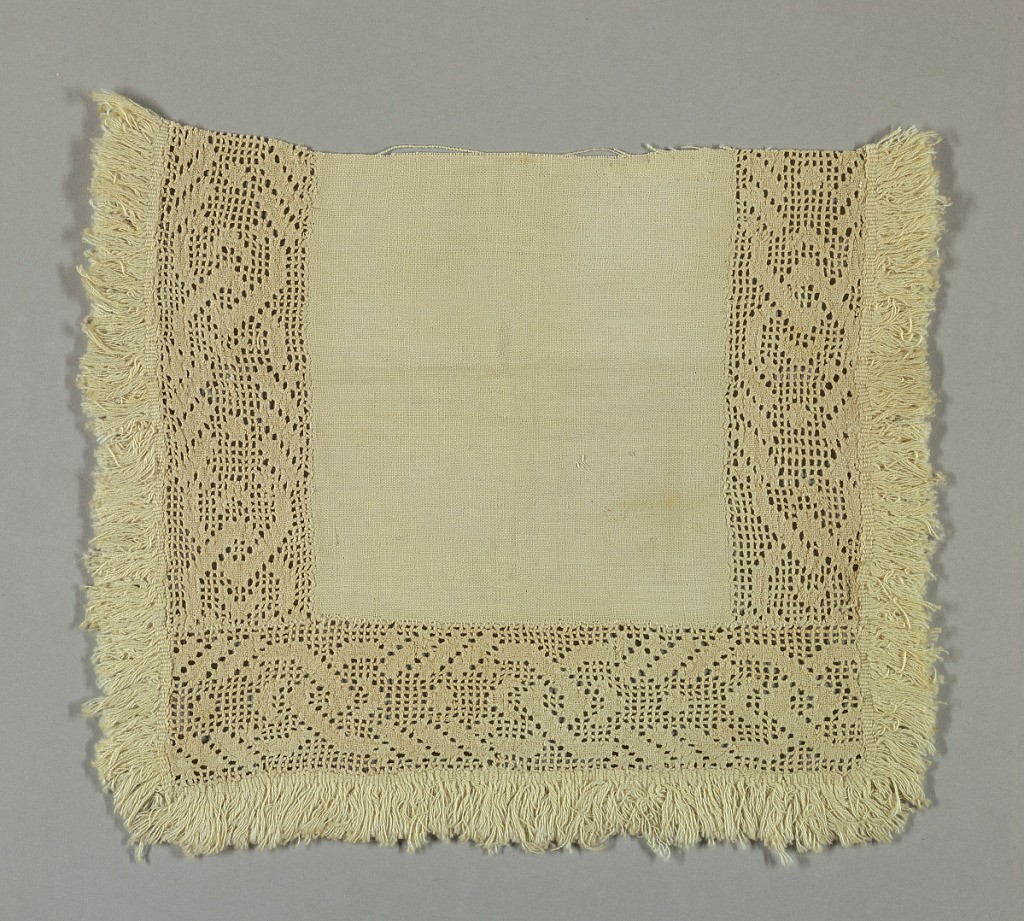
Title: Fragment
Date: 16th–17th century
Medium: Technique: withdrawn element work
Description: Fragment with fringe with an interlocked lozenge border.